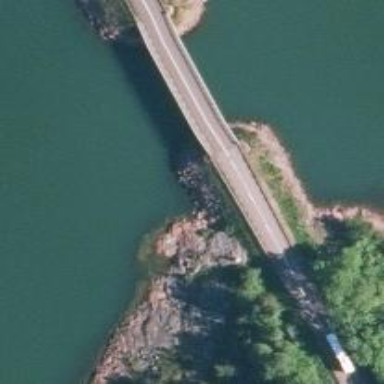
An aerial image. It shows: Asphalt road on secondary bridge.